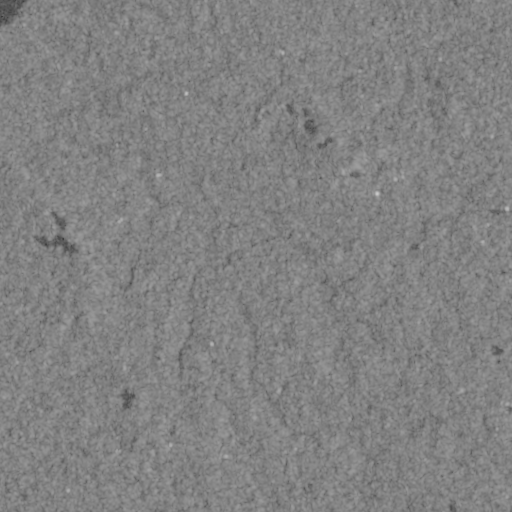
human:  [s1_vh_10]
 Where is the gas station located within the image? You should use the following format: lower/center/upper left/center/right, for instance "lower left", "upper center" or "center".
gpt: The gas station is located in the upper left of the image.
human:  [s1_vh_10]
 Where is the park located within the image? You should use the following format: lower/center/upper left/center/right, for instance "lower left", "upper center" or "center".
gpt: The park is located in the upper of the image.
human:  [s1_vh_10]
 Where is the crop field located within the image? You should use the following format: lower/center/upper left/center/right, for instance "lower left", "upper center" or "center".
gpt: There is no crop field in the image.

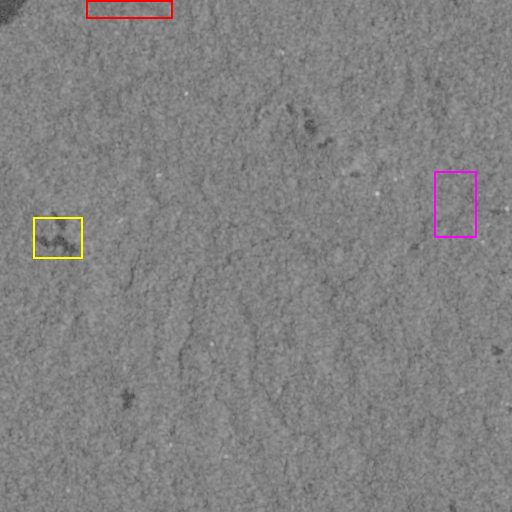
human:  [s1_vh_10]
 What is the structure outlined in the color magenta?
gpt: The structure outlined in magenta is a crop field.
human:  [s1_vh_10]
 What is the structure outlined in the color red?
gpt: The structure outlined in red is a park.
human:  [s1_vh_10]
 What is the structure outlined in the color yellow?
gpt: The structure outlined in yellow is a quarry.
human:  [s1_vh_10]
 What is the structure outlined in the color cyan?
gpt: There is no cyan outline.